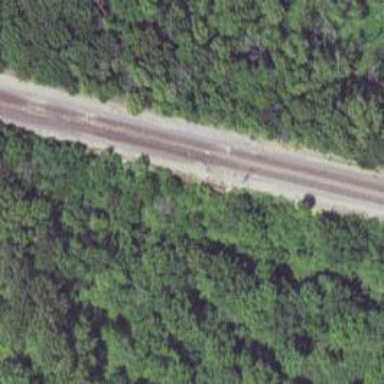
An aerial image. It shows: Railway crossover.